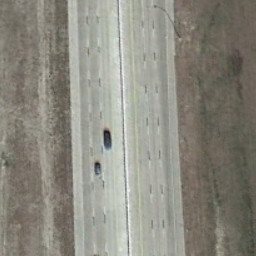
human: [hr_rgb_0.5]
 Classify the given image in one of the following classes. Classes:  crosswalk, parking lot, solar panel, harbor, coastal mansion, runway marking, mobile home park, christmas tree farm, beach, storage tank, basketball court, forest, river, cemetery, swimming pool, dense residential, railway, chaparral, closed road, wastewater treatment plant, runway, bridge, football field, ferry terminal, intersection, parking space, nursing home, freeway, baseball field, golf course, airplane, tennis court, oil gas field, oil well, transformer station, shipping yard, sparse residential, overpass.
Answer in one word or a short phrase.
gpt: freeway